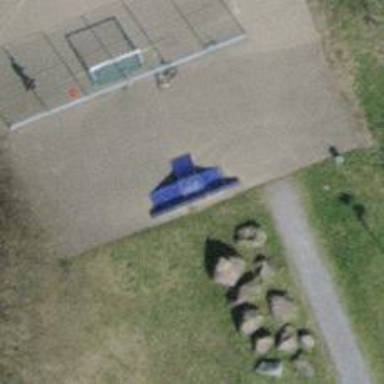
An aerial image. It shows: Metal skateboard ramp on pitch designated for leisure land sports.